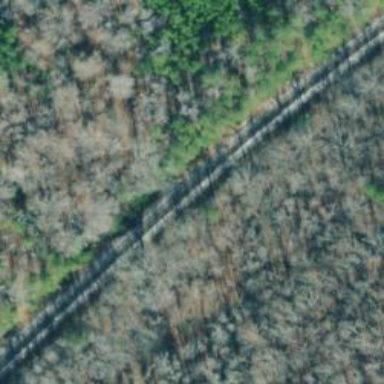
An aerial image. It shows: Railway track.